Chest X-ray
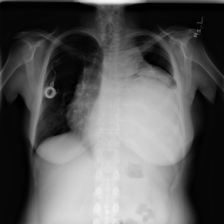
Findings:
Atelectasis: negative
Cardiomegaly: negative
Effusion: negative
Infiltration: negative
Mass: positive
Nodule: negative
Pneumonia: negative
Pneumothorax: negative
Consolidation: negative
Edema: negative
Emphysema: negative
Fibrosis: negative
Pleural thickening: negative
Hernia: negative